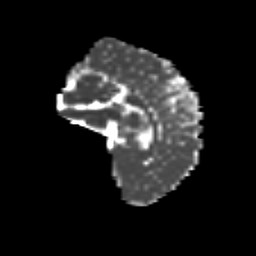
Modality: MD
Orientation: sagittal
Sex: female
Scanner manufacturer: siemens
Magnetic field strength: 3 T
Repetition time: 5 s
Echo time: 0.071 s